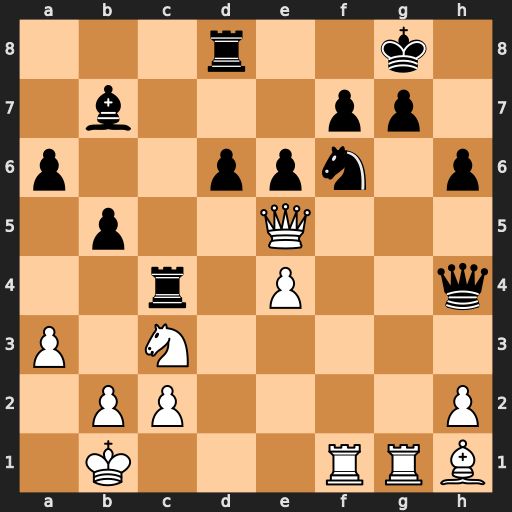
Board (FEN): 3r2k1/1b3pp1/p2ppn1p/1p2Q3/2r1P2q/P1N5/1PP4P/1K3RRB
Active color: w
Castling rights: -
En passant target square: -
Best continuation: Qxf6 Qxf6 Rxf6